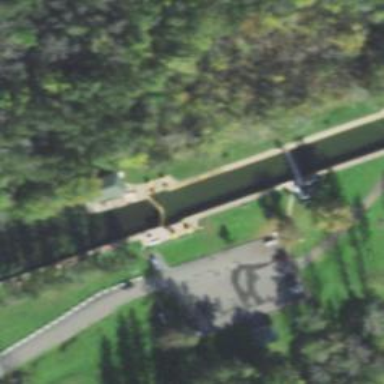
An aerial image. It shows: Canal.